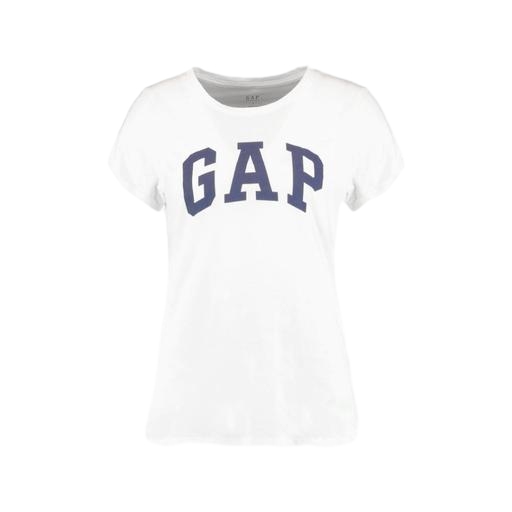
white logo graphic tee, white logo-print t-shirt, athletic logo graphic tee, white background